Question: i already worked on connecting a tool control to another1 using this code:
---
'''
public partial class Form1 : Form
{
public Form1()
{
InitializeComponent();
}
private void button1_Click(object sender, EventArgs e)
{
Form2 frm = new Form2(this);
frm.Show();
}
public string LabelText
{
get { return Lbl.Text; }
set { Lbl.Text = value; }
}
private void Form1_Load(object sender, EventArgs e)
{
}
}
'''
'''
public partial class Form2 : Form
{
public Form2()
{
InitializeComponent();
}
private Form1 mainForm = null;
public Form2(Form callingForm)
{
mainForm = callingForm as Form1;
InitializeComponent();
}
private void Form2_Load(object sender, EventArgs e)
{
}
private void timer1_Tick(object sender, EventArgs e)
{
this.mainForm.LabelText = txtMessage.Text;
if (timer1.Enabled == true)
{
int line = 1 + richTextBox1.GetLineFromCharIndex(richTextBox1.GetFirstCharIndexOfCurrentLine());
int column = 1 + richTextBox1.SelectionStart - richTextBox1.GetFirstCharIndexOfCurrentLine();
txtMessage.Text = "line: " + line.ToString() + " , column: " + column.ToString();
}
}
}
'''
***** output was**

text of label from Form2 was connected into Form1 .
so its already fixed .
now my problem was is there a way i can do the same way for void function?
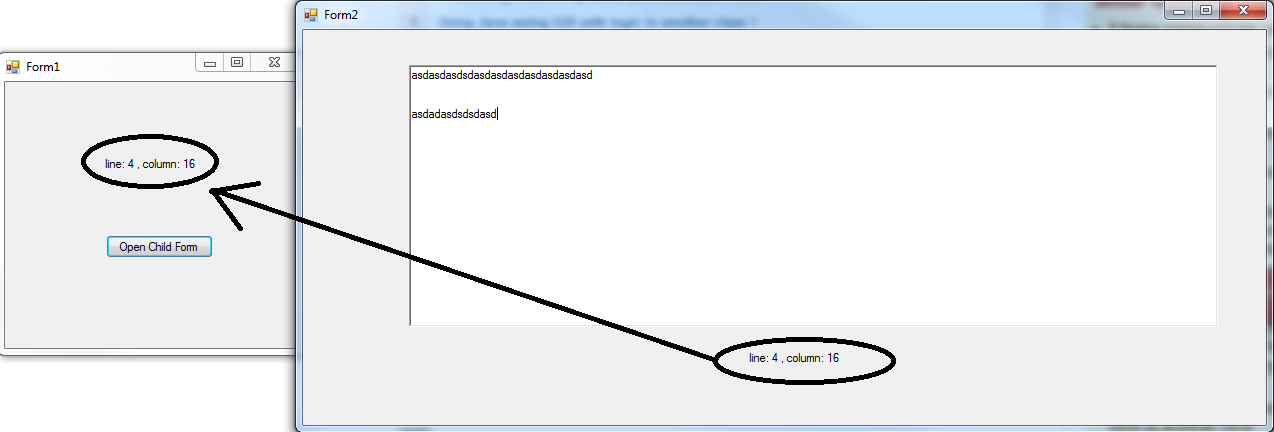
Answer: You'd move your declaration of Form2 out to Class level:
'''
Form2 frm = null;
private void button1_Click(object sender, EventArgs e)
{
frm = new Form2(this);
frm.Show();
}
private void button2_Click(object sender, EventArgs e)
{
if (frm != null)
{
frm.CopyRichTextBox();
}
}
'''
'''
public void CopyRichTextBox()
{
this.richTextBox1.Copy();
}
'''